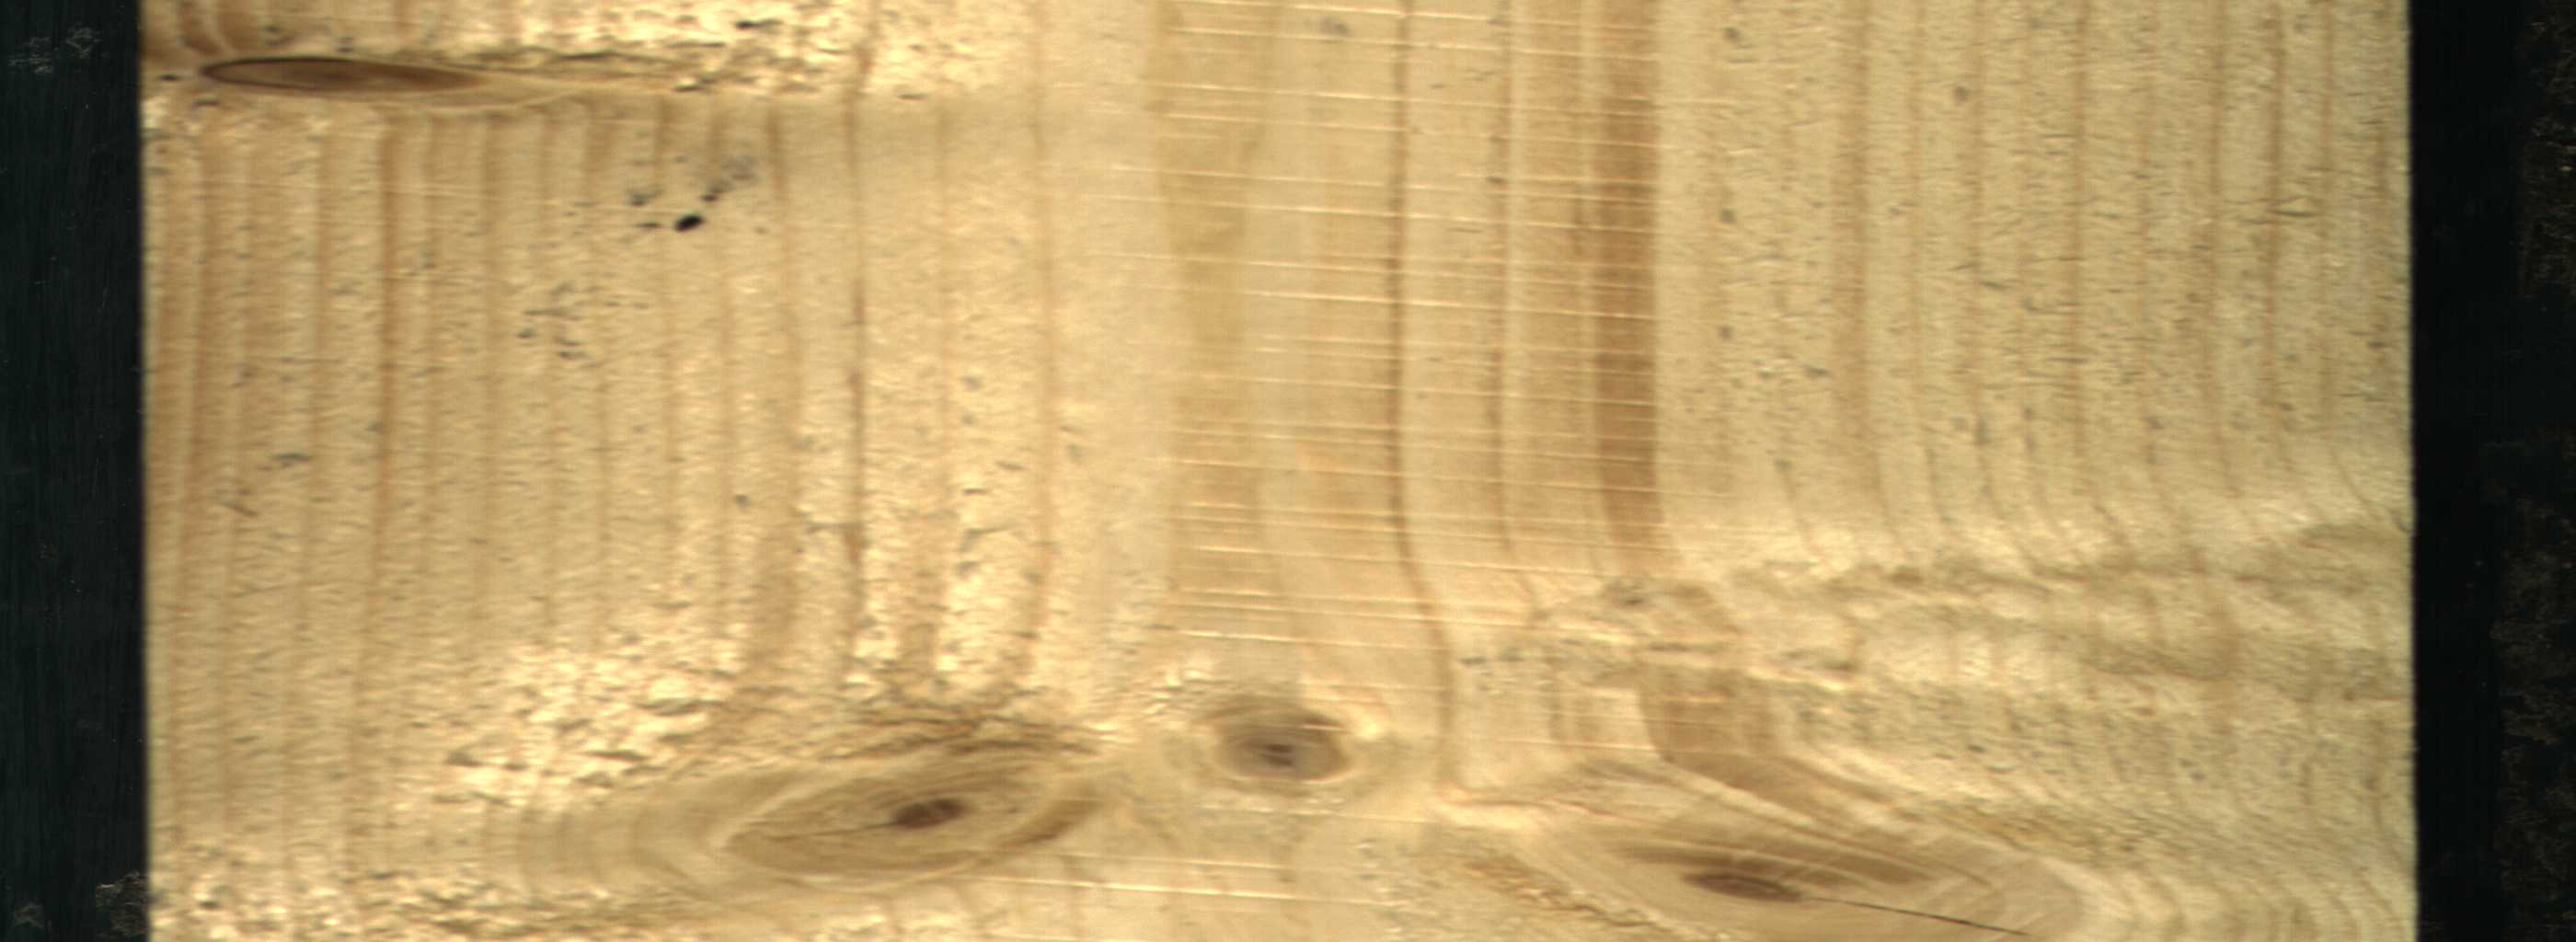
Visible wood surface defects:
Quartzity
Dead_Knot
Live_Knot
Live_Knot
Live_Knot